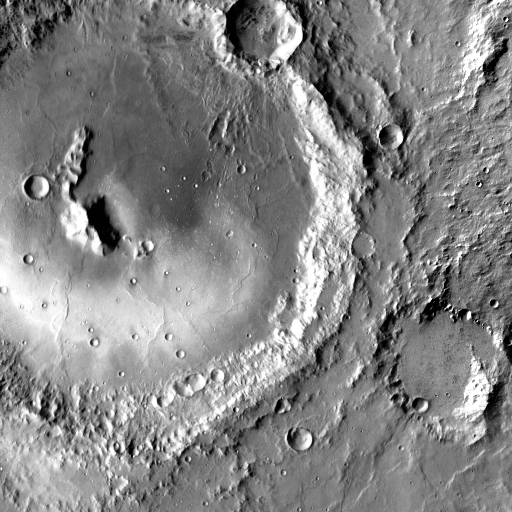
Crater classes present: Background, Other, Layered, Buried, Secondary